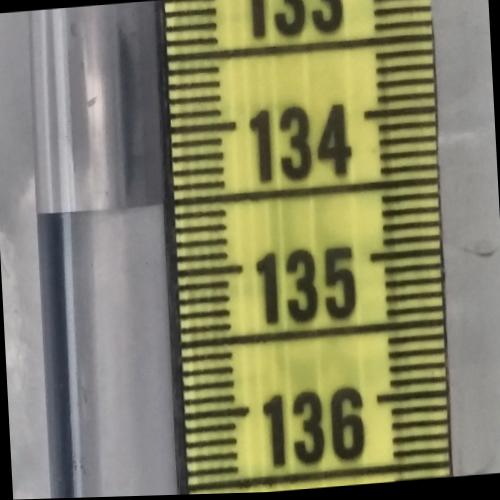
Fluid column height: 134.5 cm